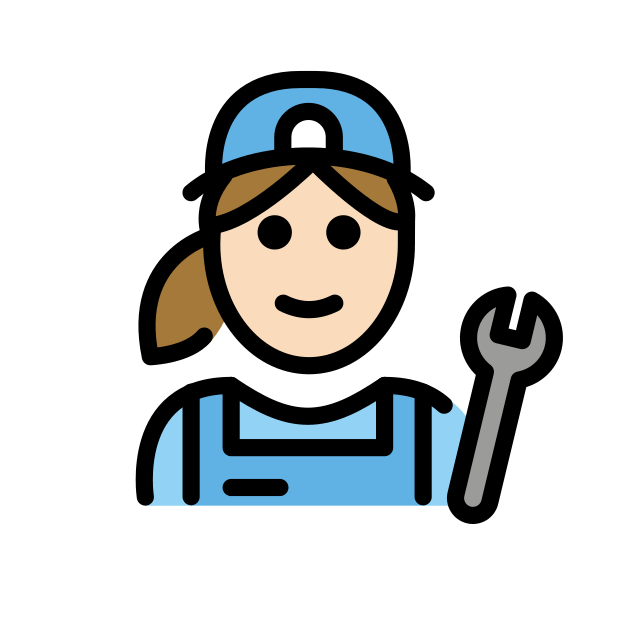
woman mechanic: light skin tone